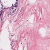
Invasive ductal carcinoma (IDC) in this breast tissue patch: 0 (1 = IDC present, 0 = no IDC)